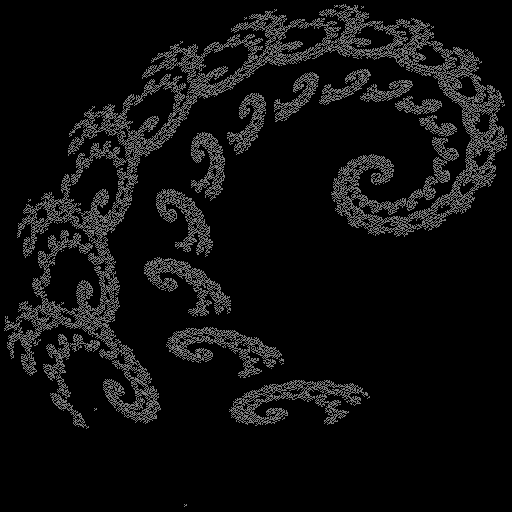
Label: spiral